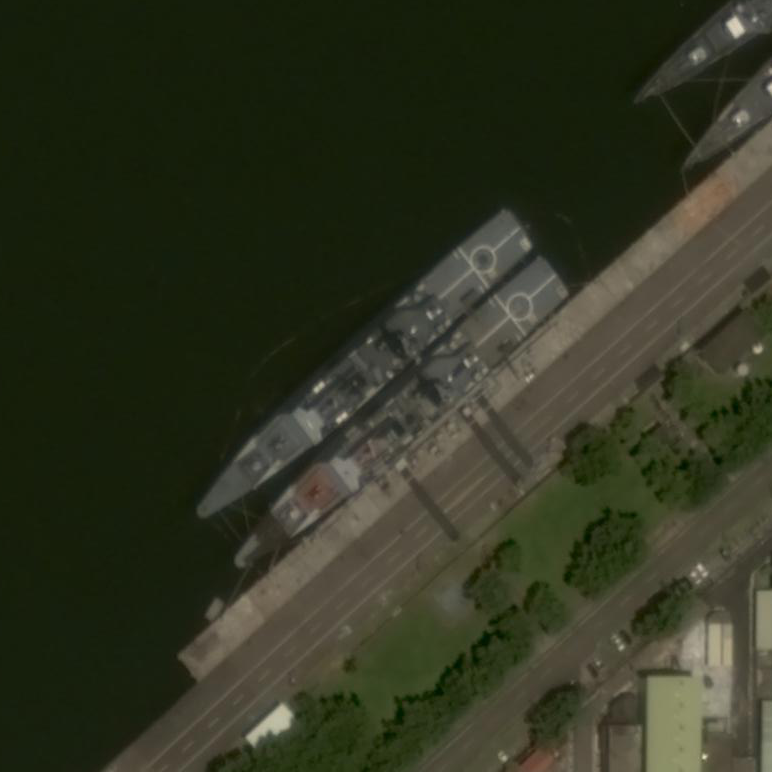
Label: destroyer